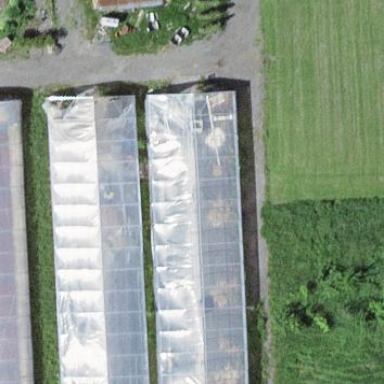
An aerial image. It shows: Greenhouse.